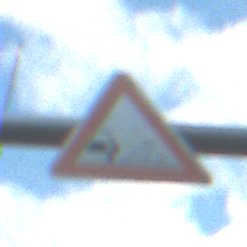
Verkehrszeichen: SplittSchotter
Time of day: MorningAfternoon
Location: Outdoor (Urban)
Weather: PartlyCloudy
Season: NotSpecified
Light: Natural